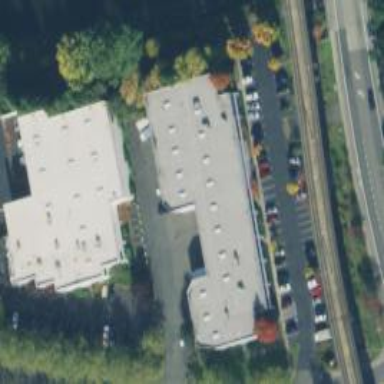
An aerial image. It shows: Industrial building.